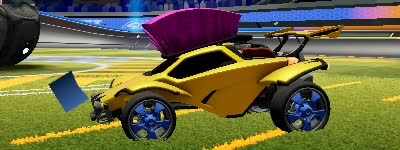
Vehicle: octane